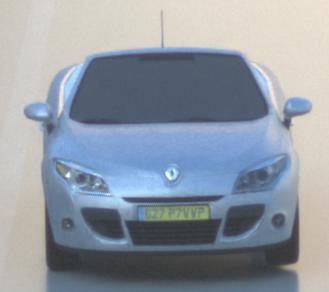
Make: Renault
Model: Mégane Coupé-Cabriolet 1.6 16V 110
Detailed model: Mégane (III) Coupé-Cabriolet
Model produced from: 2010/06
Model produced until: 2013/03
Doors: 2
Color: white
Road condition: wet road
Daytime: sunrise or sunset
Contrast: low contrast